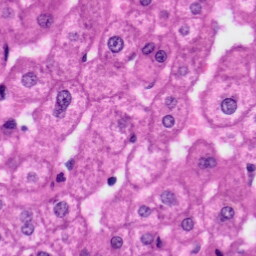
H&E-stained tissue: Liver